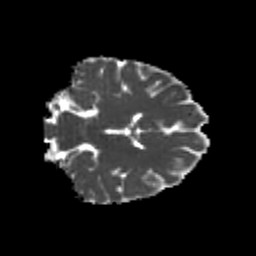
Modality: MD
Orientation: coronal
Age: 21
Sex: male
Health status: healthy
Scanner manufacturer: philips
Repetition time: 7.391 s
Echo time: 0.08599 s